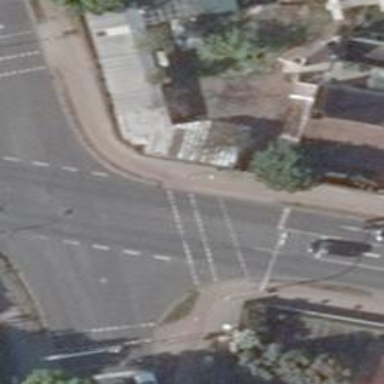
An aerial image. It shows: Road crossing with traffic signals.